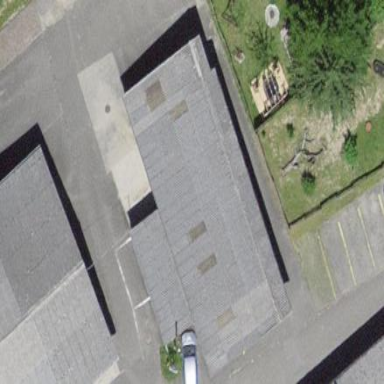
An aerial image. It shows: View of roof of building.